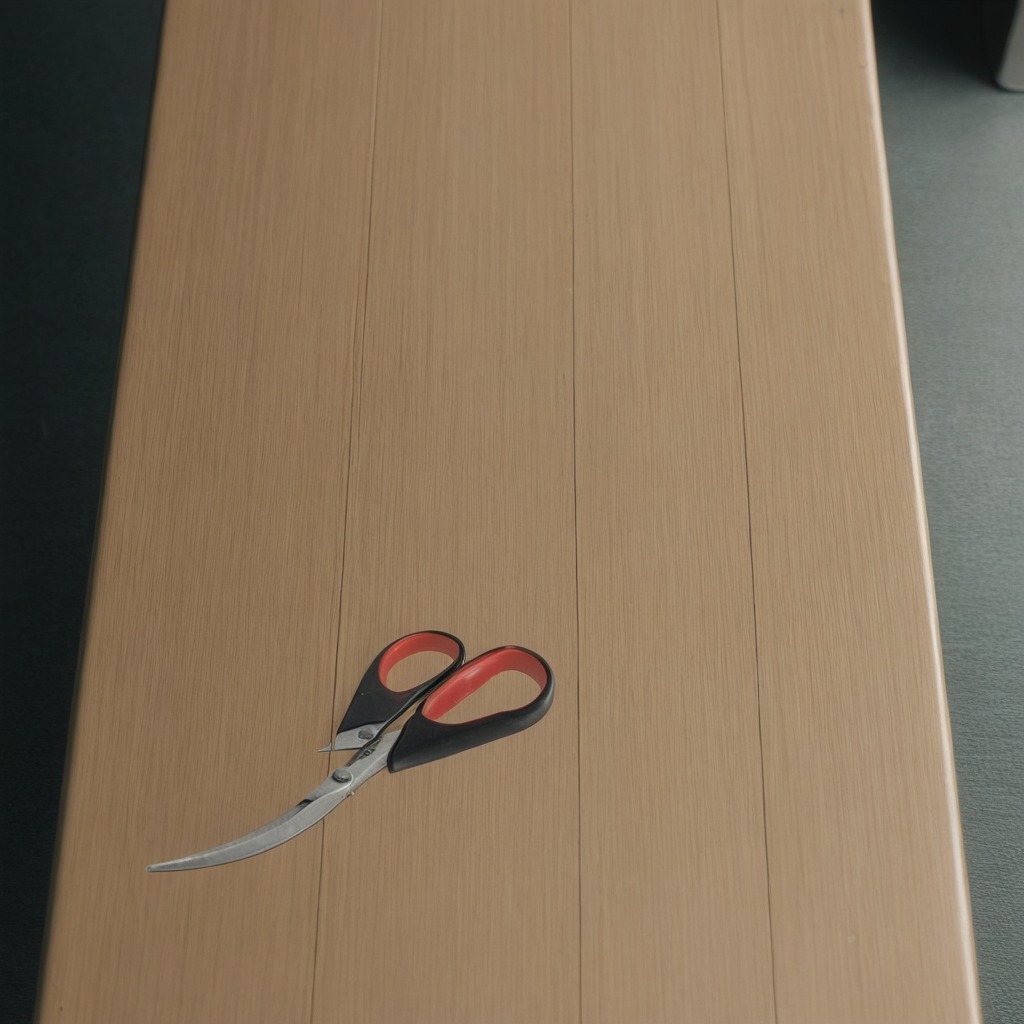
A scissor lies on the workbench inside a coastal fishing gear workshop.